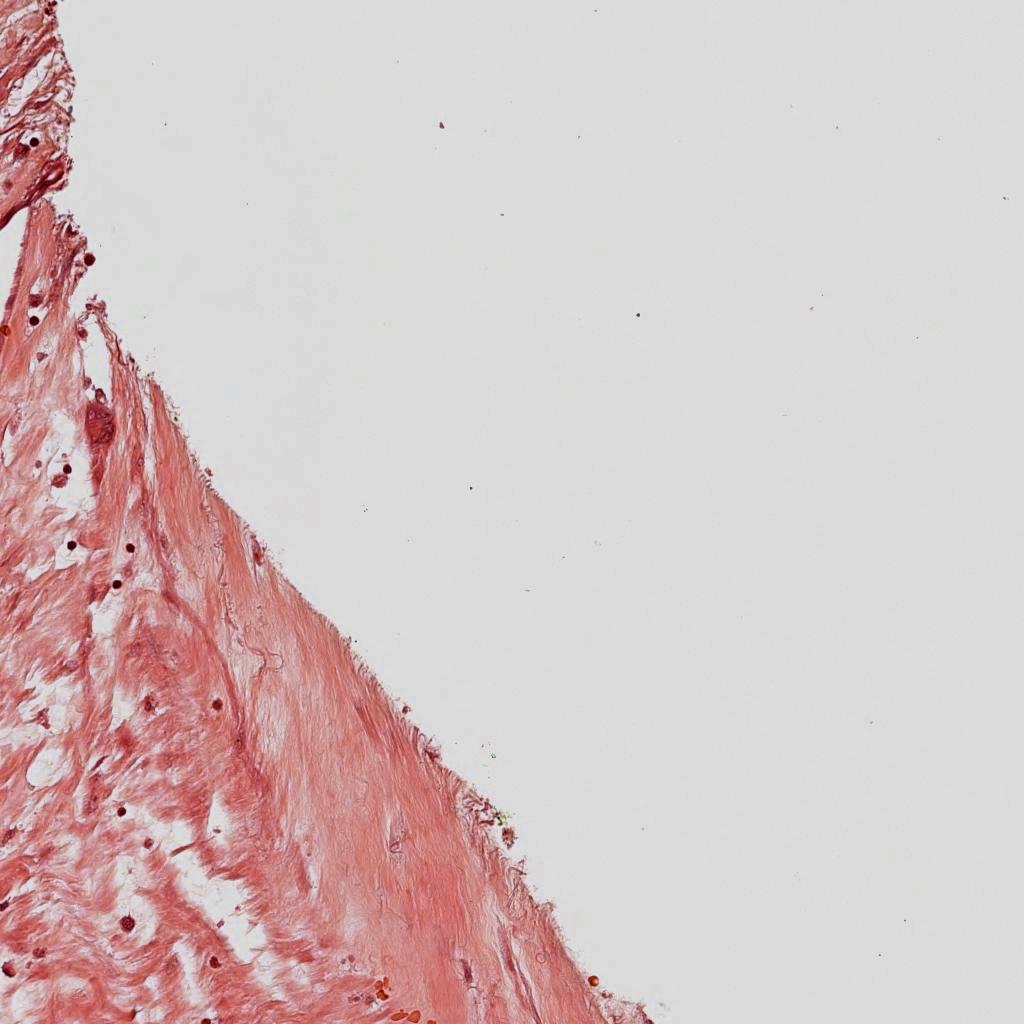
Label: Non-Viable-Tumor